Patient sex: F
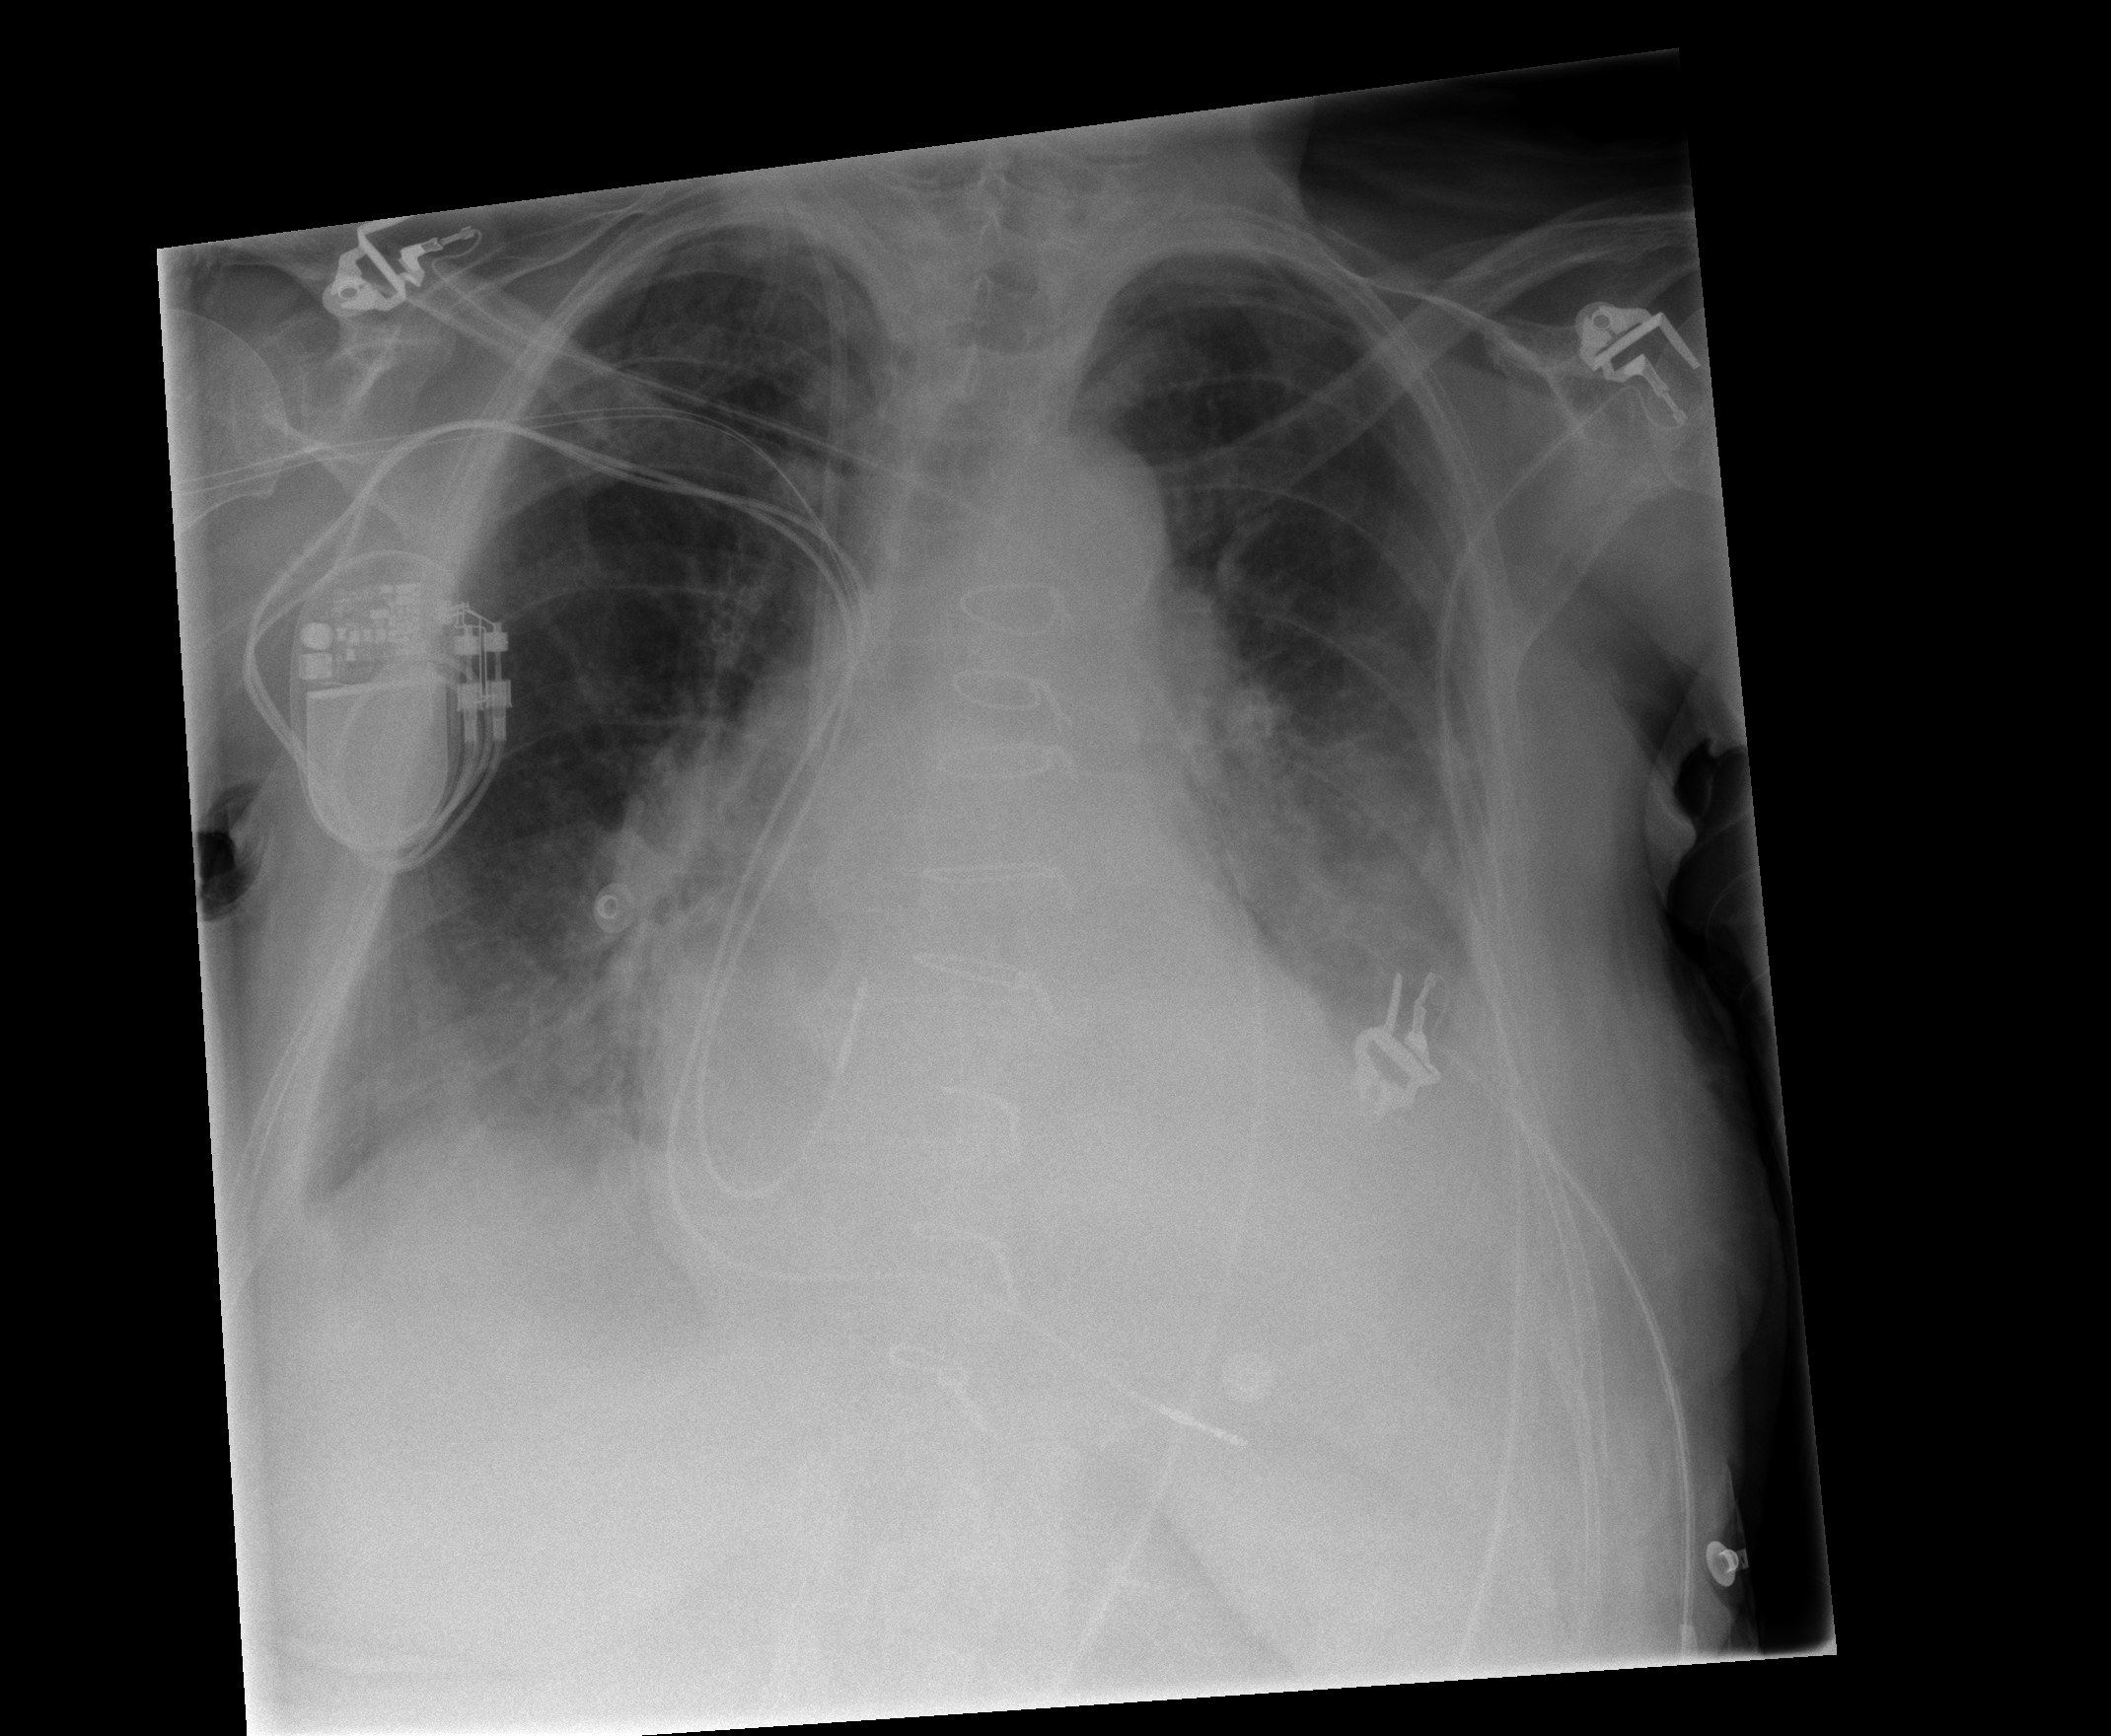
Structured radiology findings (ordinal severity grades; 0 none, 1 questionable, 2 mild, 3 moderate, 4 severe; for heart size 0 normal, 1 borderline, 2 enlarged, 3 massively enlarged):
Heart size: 2
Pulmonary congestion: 2
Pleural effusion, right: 1
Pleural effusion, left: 2
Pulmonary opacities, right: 2
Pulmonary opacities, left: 0
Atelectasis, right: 2
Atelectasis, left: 2